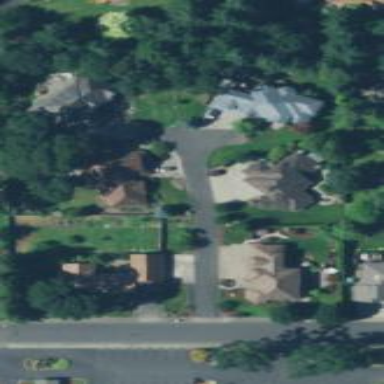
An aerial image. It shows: Residential area consisting of single-family homes.